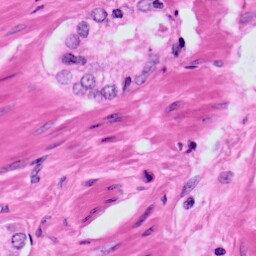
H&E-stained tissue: Prostate